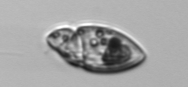
Label: Katodinium_or_Torodinium